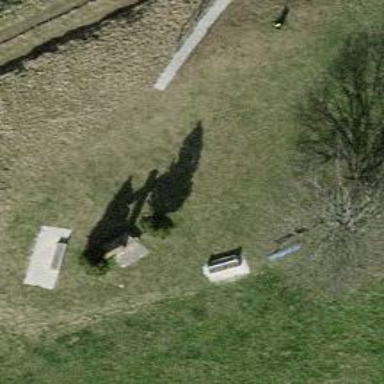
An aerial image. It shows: Bench for seating.